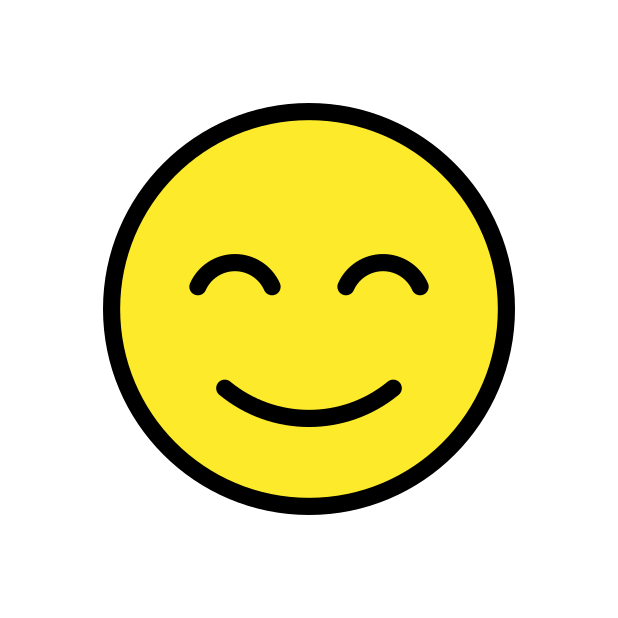
Emoji: 😊
Name: smiling face with smiling eyes
Unicode: 0x1f60a